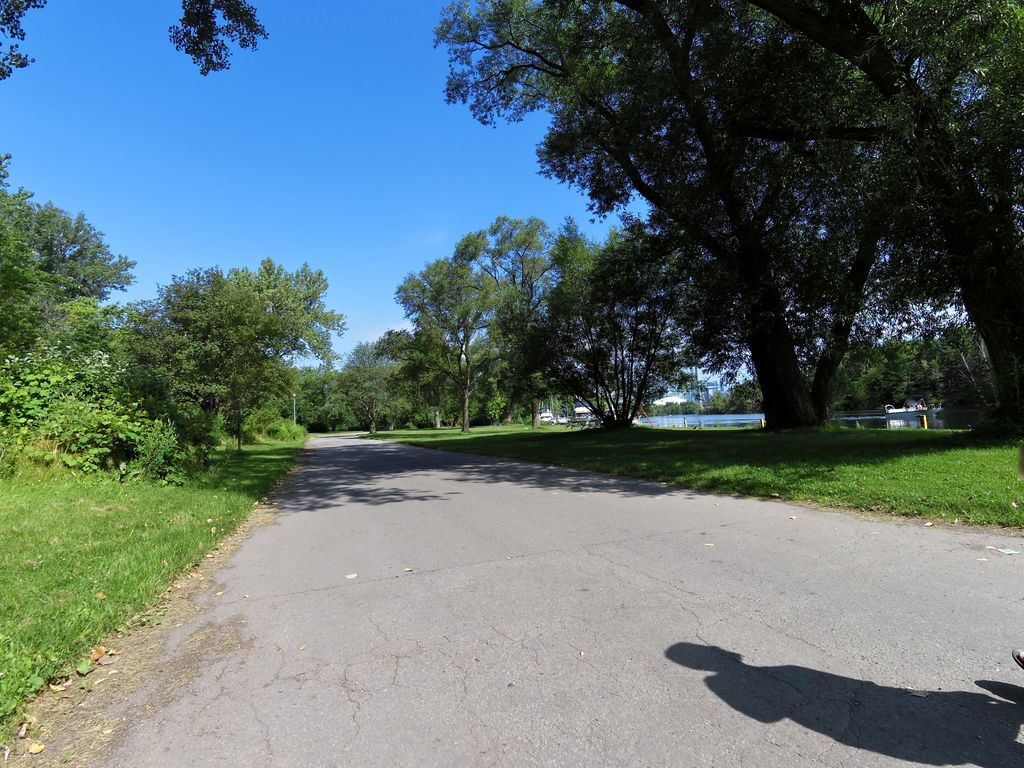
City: toronto